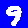
Digit: 9